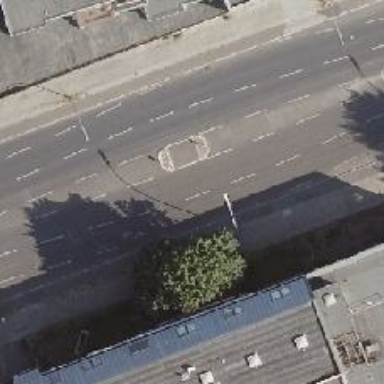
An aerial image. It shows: Unmarked crossing on footway.